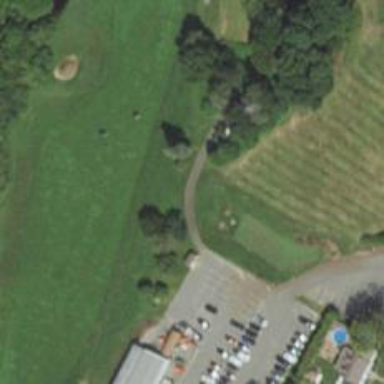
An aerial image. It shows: Path designed for golf carts.